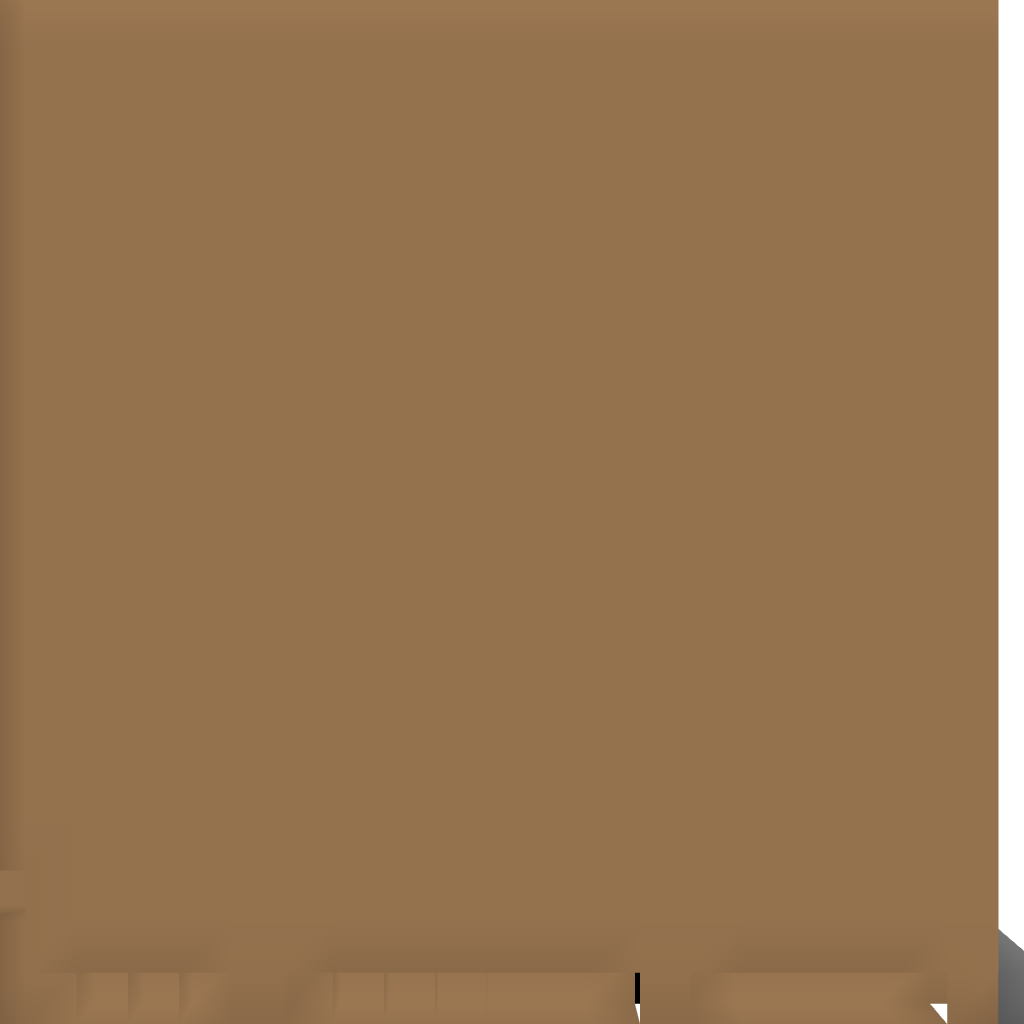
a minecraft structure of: My House By niero bad low quality